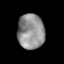
Tissue: prostate
Cell type: T cells
Senescence score: 0.3279
Nuclear area (px): 920
Mean DAPI intensity: 144.373